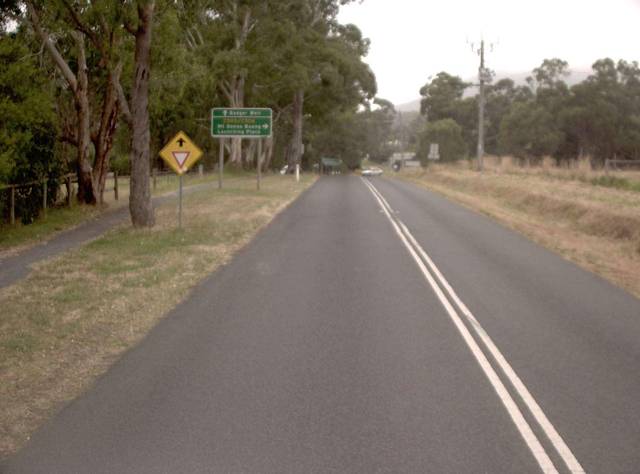
Region: Australia
Coordinates: -37.686, 145.544